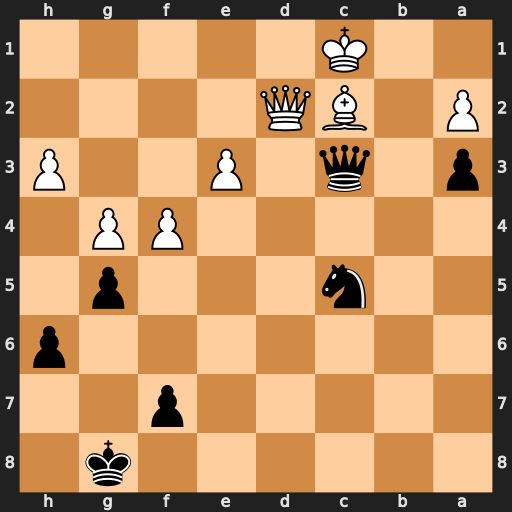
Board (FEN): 6k1/5p2/7p/2n3p1/5PP1/p1q1P2P/P1BQ4/2K5
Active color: b
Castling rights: -
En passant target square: -
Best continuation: Nb3+ axb3 Qxd2+ Kxd2 a2